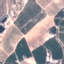
Land use / land cover: PermanentCrop